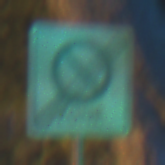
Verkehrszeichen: EndeEingeschraenktesHalteverbotZone
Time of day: Night
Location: Outdoor (Urban)
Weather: PartlyCloudy
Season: NotSpecified
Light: Artificial